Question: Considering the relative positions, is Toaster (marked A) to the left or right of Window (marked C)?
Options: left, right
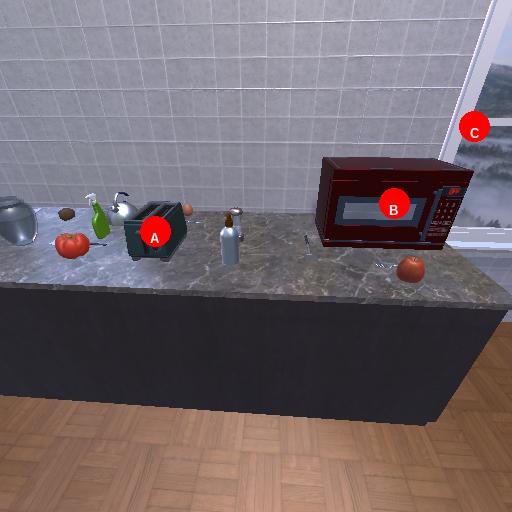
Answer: left